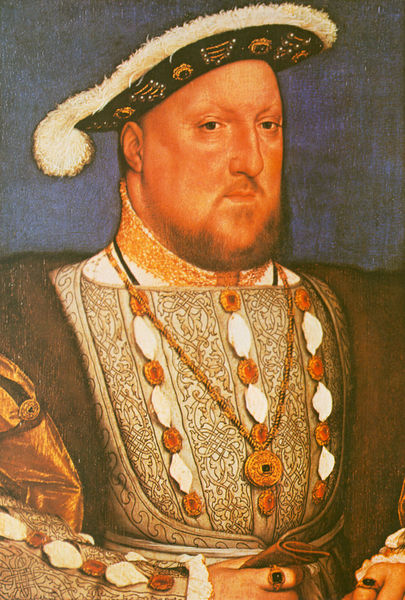
Titel: Henry VIII
Künstler: Holbein d. J.
Schlagwörter: blau, gemälde, kopf, mann, umhang, weiß, braun, finger, hintergrund, hut, mund, nase, ohr, orange, schmuck, schwarz, blick, rot, tuch, malerei, ornament, bart, hemd, mütze, arme, augen, federn, gesicht, kragen, pelz, ärmel, bild, bildnis, hals, hände, portrait, porträt, tischbein, öl, gewand, gold, mantel, reich, kaufmann, ohrringe, brustbild, edelsteine, england, ohren, fell, schärpe, kopfbedeckung, kette, kaiser, könig, dick, ernst, ornamente, krempe, ring, halskette, ringe, barrett, portrai, halbprofil, amulett, wams, adliger, edelmann, acht, schwrz, heinrich, protrait, amtskette, wamps, amtskettr